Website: home-depot
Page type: cross-sells
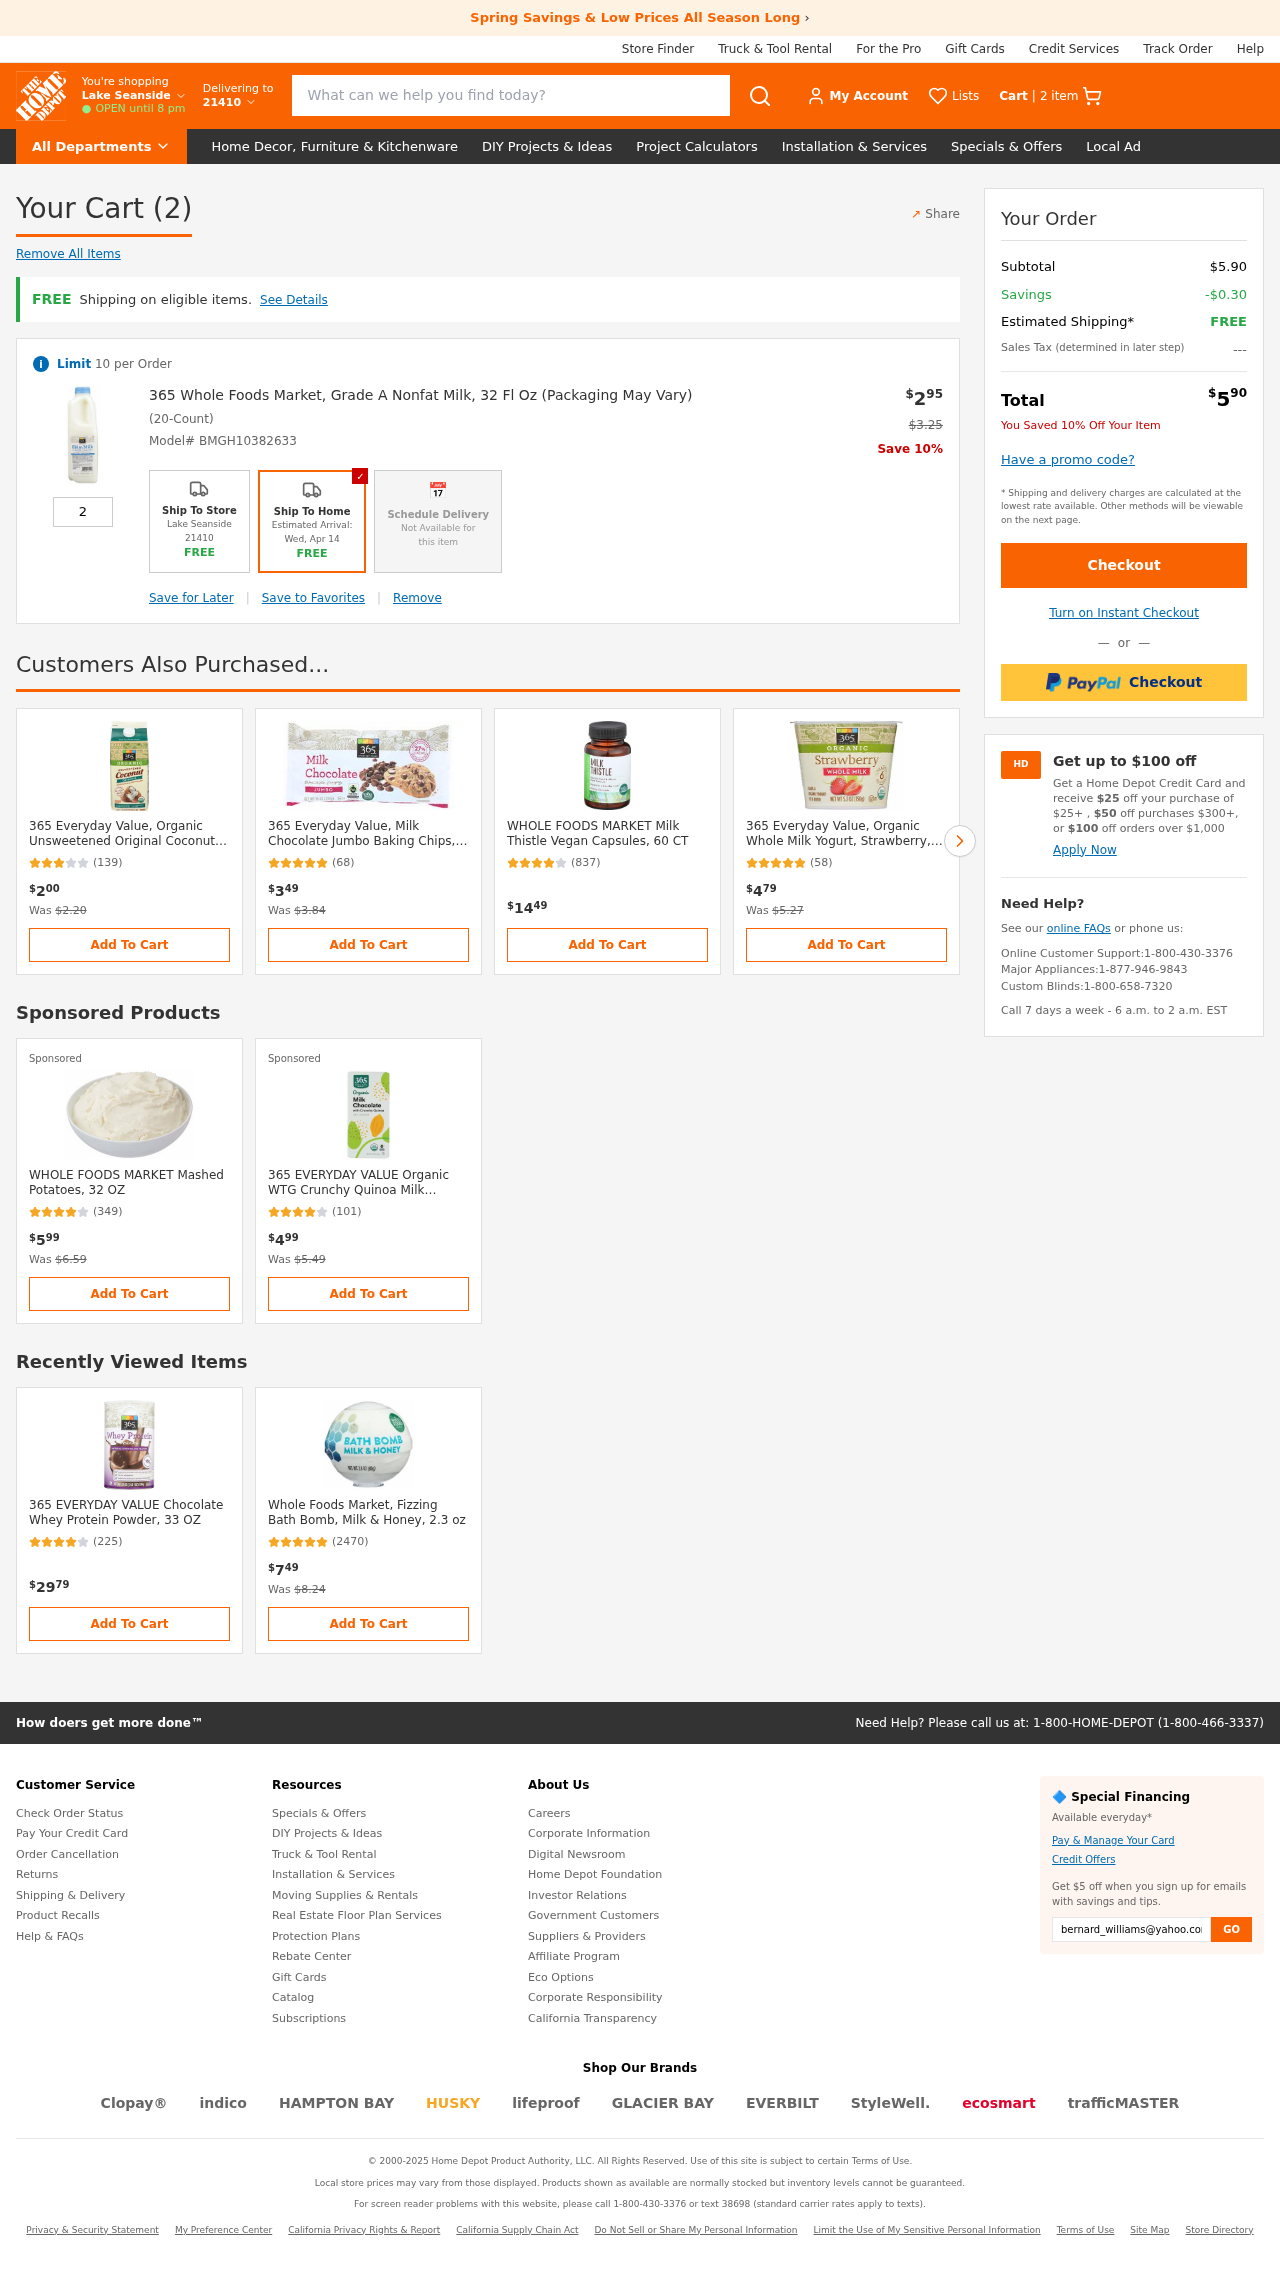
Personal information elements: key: PII_LOCATION1_CITY
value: Lake Seanside
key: PII_POSTCODE
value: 21410
Product elements: key: PRODUCT1_NAME
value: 365 Whole Foods Market, Grade A Nonfat Milk, 32 Fl Oz (Packaging May Vary)
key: PRODUCT1_PRICE
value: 2.95
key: PRODUCT1_QUANTITY
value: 2
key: PRODUCT1_ORIGINAL_PRICE
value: $3.25
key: PRODUCT2_NAME
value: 365 Everyday Value, Organic Unsweetened Original Coconut milk Beverage, 64 fl oz Casepack
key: PRODUCT2_NUM_RATINGS
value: (139)
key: PRODUCT2_PRICE
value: $200
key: PRODUCT3_NAME
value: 365 Everyday Value, Milk Chocolate Jumbo Baking Chips, 10 oz
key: PRODUCT3_NUM_RATINGS
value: (68)
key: PRODUCT3_PRICE
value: $349
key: PRODUCT4_NAME
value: WHOLE FOODS MARKET Milk Thistle Vegan Capsules, 60 CT
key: PRODUCT4_NUM_RATINGS
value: (837)
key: PRODUCT4_PRICE
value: $1449
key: PRODUCT5_NAME
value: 365 Everyday Value, Organic Whole Milk Yogurt, Strawberry, 5.3 oz
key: PRODUCT5_NUM_RATINGS
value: (58)
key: PRODUCT5_PRICE
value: $479
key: PRODUCT6_NAME
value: WHOLE FOODS MARKET Mashed Potatoes, 32 OZ
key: PRODUCT6_NUM_RATINGS
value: (349)
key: PRODUCT6_PRICE
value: $599
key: PRODUCT7_NAME
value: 365 EVERYDAY VALUE Organic WTG Crunchy Quinoa Milk Chocolate Bar, 2.8 OZ
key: PRODUCT7_NUM_RATINGS
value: (101)
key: PRODUCT7_PRICE
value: $499
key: PRODUCT8_NAME
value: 365 EVERYDAY VALUE Chocolate Whey Protein Powder, 33 OZ
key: PRODUCT8_NUM_RATINGS
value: (225)
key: PRODUCT8_PRICE
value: $2979
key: PRODUCT9_NAME
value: Whole Foods Market, Fizzing Bath Bomb, Milk & Honey, 2.3 oz
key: PRODUCT9_NUM_RATINGS
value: (2470)
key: PRODUCT9_PRICE
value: $749
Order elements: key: ORDER_NUM_ITEMS
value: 2 item
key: ORDER_NUM_ITEMS
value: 2
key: ORDER_SKU
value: Model# BMGH10382633
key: ORDER_SUBTOTAL
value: $5.90
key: ORDER_SAVINGS
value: -$0.30
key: ORDER_TOTAL
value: $590
Search elements: key: HEADER_SEARCH
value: What can we help you find today?